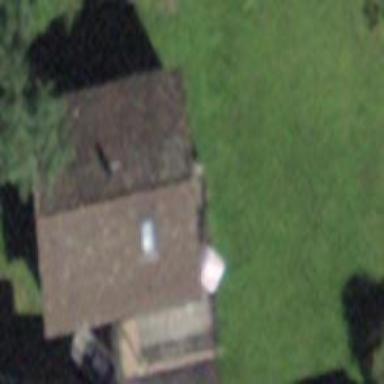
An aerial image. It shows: Detached building.